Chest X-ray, AP view. Patient: 42 years old, sex M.
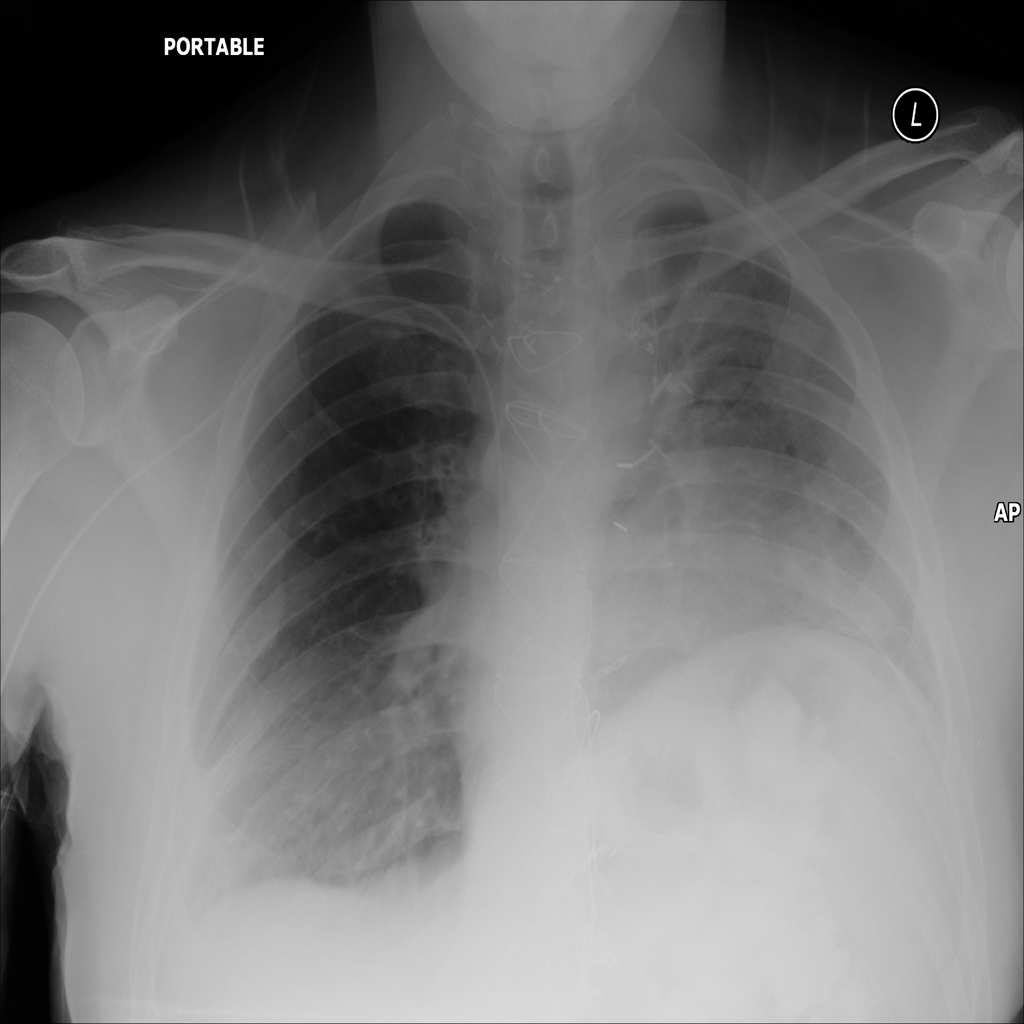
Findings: Atelectasis